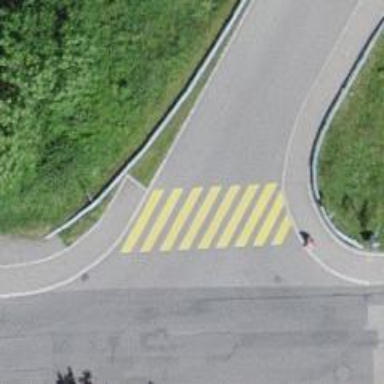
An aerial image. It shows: Zebra crossing on the road.